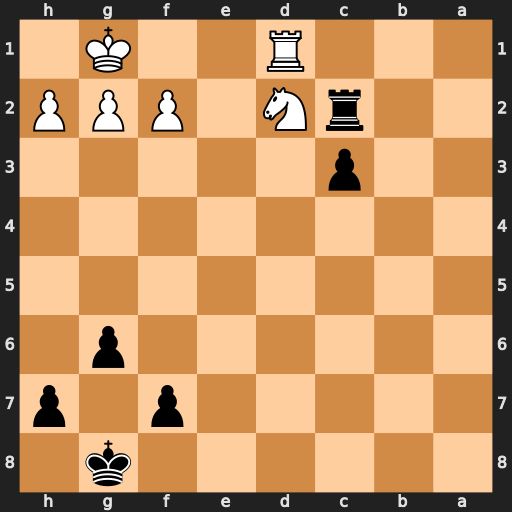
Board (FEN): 6k1/5p1p/6p1/8/8/2p5/2rN1PPP/3R2K1
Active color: b
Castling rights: -
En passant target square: -
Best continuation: Rxd2 Rc1 c2 Kf1 Rd1+ Ke2 Rxc1